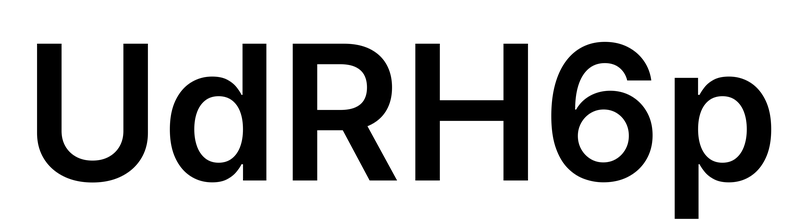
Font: Inter_SemiBold